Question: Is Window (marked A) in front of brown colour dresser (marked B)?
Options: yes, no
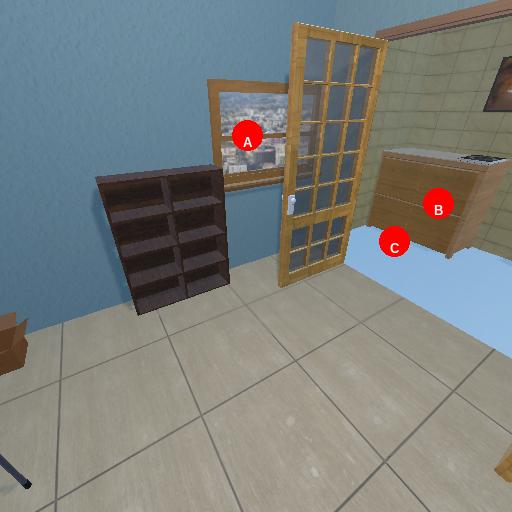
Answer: yes